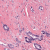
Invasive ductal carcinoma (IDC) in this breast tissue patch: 1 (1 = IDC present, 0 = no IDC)